Interaction volume radius: 5 \u00c5
Interaction volume height: 40 \u00c5
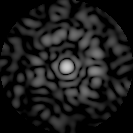
Disorder parameter: 0.8483